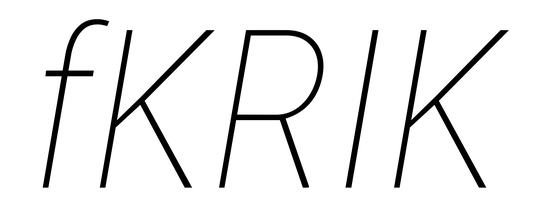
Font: Roboto-Italic_Condensed_Thin_Italic